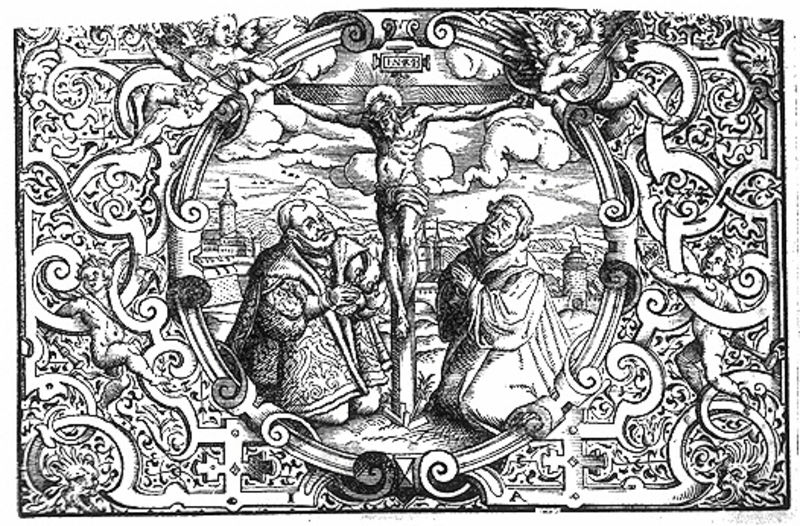
Titel: Doppelportrait von Martin Luther mit dem Kurfürsten Friedrich III. von Sachsen
Künstler: Jost Amman
Institution: (Seriendruck)
Schlagwörter: himmel, mann, weiß, wolken, menschen, sitzen, stadt, fenster, grau, männer, nase, ohr, schwarz, zeichnung, muster, ornament, bart, gesichter, augen, rahmen, tot, trauer, herr, hände, hügel, vögel, kirche, gewand, haare, mantel, gewänder, gitarre, instrumente, musik, renaissance, kreis, rund, turm, engel, putto, ranken, beine, deutschland, holzschnitt, ansicht, berge, dorf, grafik, graphik, friedrich, bischof, kaiser, könig, inschrift, ornamente, verzierung, deutsch, hängen, lendentuch, buch, kreuz, strahlen, schweben, druck, druckgraphik, schwarz weiß, radierung, stich, knien, holzdruck, mäntel, adeliger, beten, gebet, brokat, fürst, jagd, buchdruck, girlanden, schnörkel, heiligenschein, voluten, christus, jesus, kreuzigung, knieend, andacht, betende, kruzifix, luther, stadtmauer, heilige, laute, mandoline, saiteninstrument, dürer, amor, putten, kupferstich, anbetung, gekreuzigt, beweinung, putti, dornenkrone, rosetten, christi, harfen, lendenschutz, kniende, stifter, vor der stadt, grotesken, musikinstrumente, musikanten, genien, inri, votiv, ex libris, fluegel, beschlagwerk, friedrich der weise, afg, chsritus, cruck, dann schreib du depp, gfs, 1650, 1550, musikantenengel, fenstersituation, vor stand